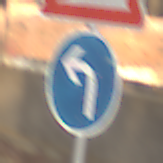
Verkehrszeichen: VorgeschriebeneFahrtrichtungLinks
Zusatzzeichen oben: Lichtzeichenanlage
Umgebung: Roofed, Suburban
Tageszeit: SunriseSunset
Wetter: Clear
Licht: Natural
Jahreszeit: NotSpecified
Kontrast: MediumContrast